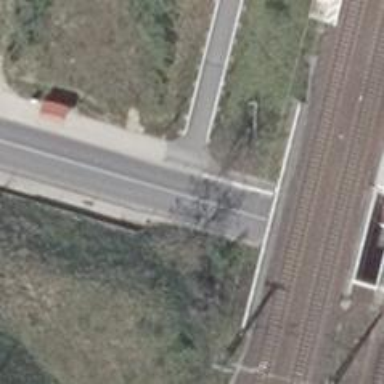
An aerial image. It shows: Public transport stop position.